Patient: sex M, age 62
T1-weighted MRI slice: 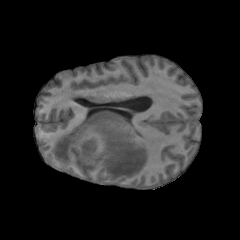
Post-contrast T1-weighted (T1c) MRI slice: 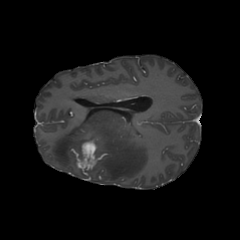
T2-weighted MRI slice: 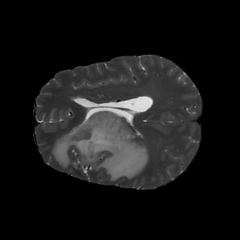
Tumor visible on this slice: yes
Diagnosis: Glioblastoma, IDH-wildtype
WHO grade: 4